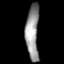
Tissue: lung
Cell type: Epithelial cells
Senescence score: 0.5532
Nuclear area (px): 712
Mean DAPI intensity: 148.684